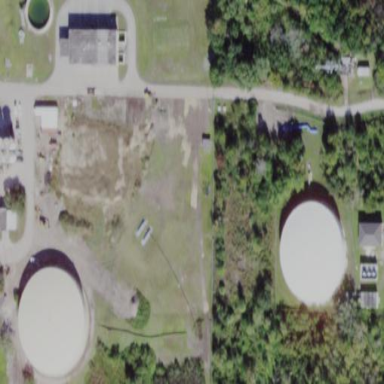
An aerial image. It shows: Man-made water works facility.